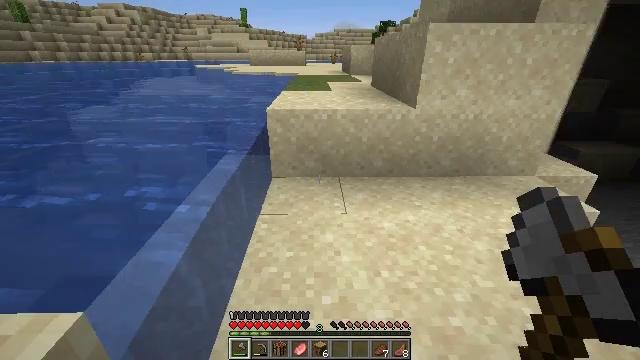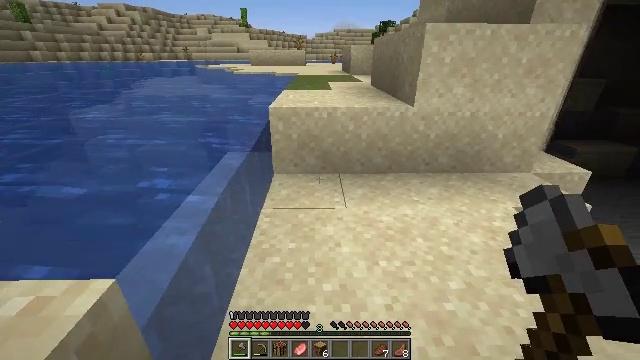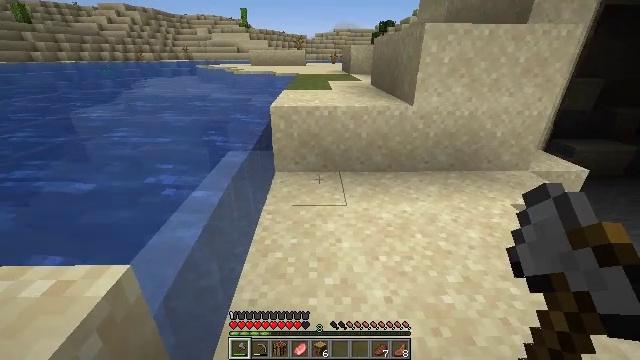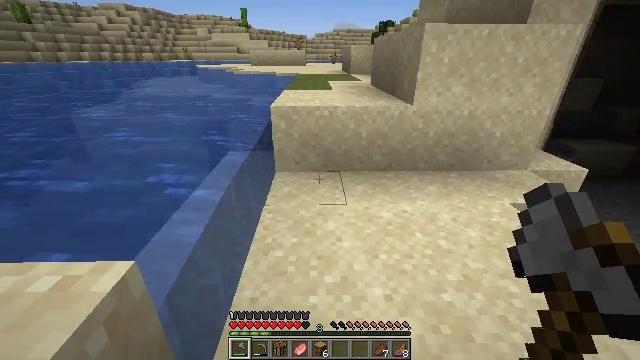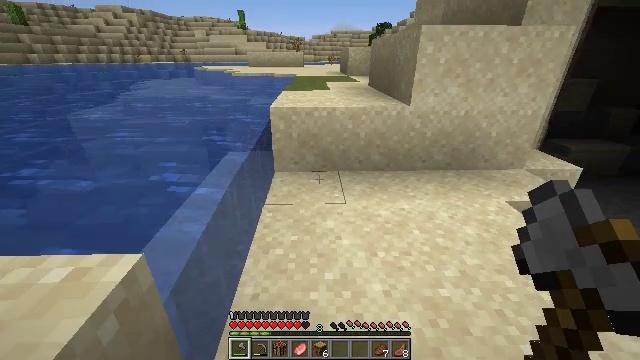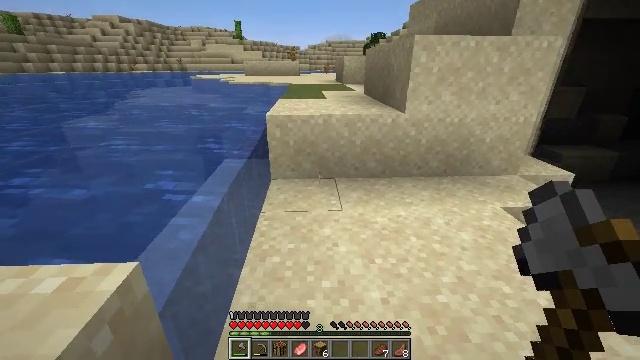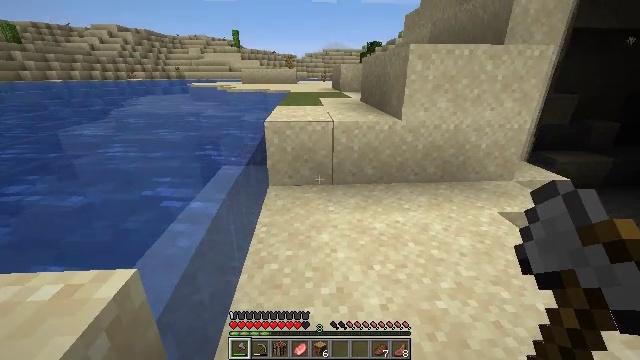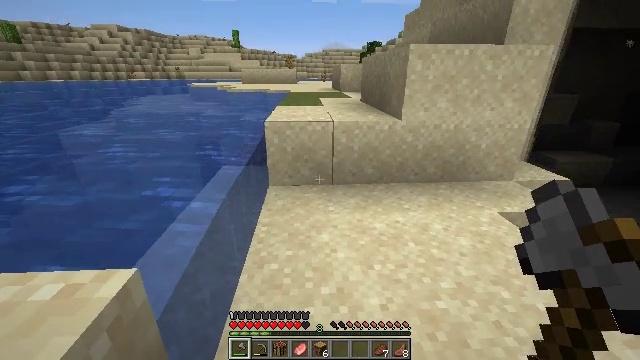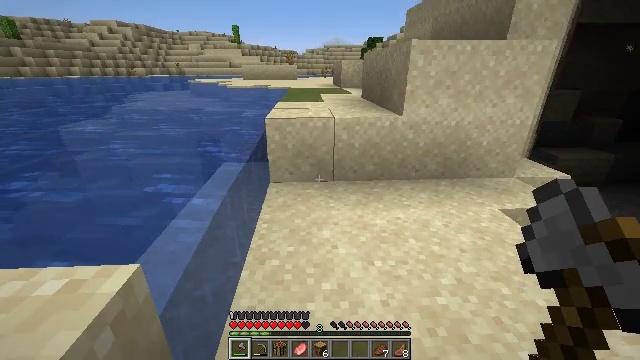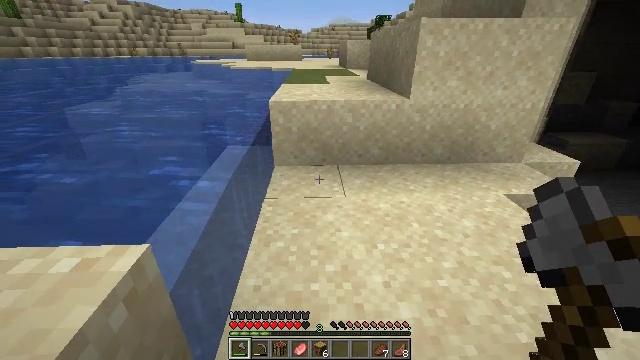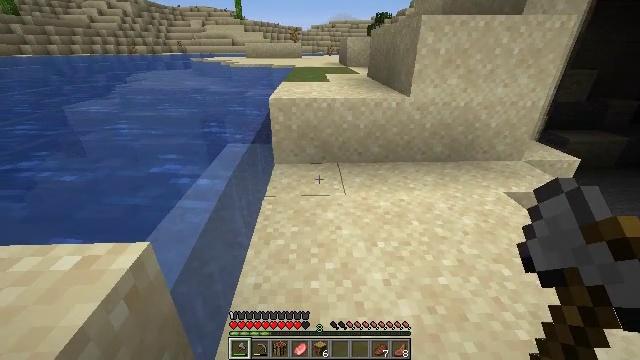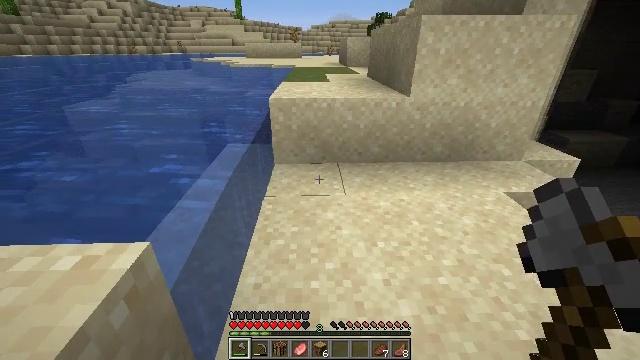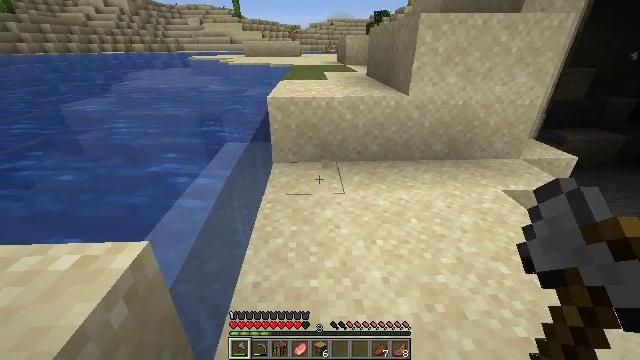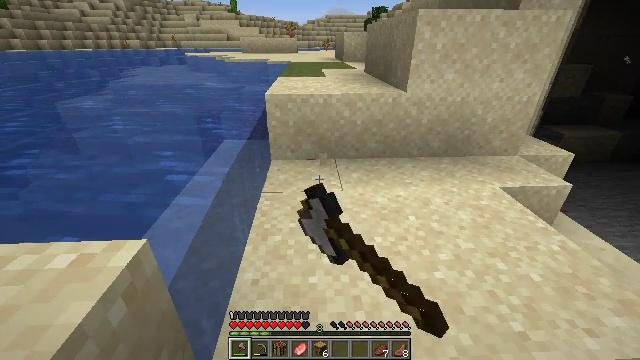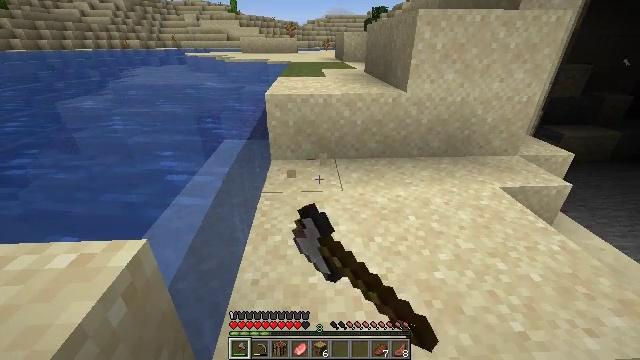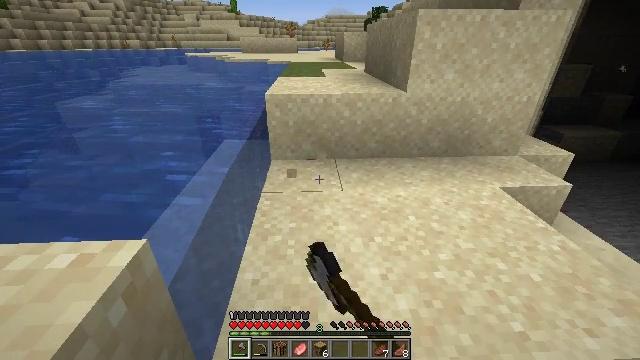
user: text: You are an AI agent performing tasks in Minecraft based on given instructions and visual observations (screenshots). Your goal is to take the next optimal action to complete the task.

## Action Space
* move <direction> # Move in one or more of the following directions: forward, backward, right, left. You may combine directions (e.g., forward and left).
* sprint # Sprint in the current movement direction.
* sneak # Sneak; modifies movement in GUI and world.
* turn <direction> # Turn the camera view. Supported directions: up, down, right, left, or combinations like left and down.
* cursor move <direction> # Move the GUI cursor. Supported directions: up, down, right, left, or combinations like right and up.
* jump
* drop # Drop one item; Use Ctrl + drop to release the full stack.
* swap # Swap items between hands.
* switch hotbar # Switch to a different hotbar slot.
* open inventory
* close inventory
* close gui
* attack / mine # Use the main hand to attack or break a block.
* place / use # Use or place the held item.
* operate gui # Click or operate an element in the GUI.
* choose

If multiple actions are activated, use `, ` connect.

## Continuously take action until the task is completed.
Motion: motion action
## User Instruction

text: Break the sand block.
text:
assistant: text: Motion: no_op
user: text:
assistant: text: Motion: no_op
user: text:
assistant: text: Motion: no_op
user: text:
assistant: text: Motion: no_op
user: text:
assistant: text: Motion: turn up
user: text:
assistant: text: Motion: turn up
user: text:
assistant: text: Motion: no_op
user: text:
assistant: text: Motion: no_op
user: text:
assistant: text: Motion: turn left and down
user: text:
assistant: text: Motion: no_op
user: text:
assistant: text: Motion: no_op
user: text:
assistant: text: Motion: attack / mine
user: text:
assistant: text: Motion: attack / mine
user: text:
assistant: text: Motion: attack / mine
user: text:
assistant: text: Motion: attack / mine
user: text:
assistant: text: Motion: attack / mine
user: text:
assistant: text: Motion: attack / mine
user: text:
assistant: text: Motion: attack / mine
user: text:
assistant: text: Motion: attack / mine
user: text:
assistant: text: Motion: attack / mine
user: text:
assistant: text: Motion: attack / mine
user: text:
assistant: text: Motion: attack / mine
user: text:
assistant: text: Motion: attack / mine
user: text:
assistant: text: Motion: attack / mine
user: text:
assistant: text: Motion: attack / mine
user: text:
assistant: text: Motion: attack / mine
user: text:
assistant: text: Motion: attack / mine
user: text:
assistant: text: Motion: attack / mine
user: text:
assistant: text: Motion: attack / mine
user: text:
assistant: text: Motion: attack / mine